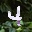
Label: 4